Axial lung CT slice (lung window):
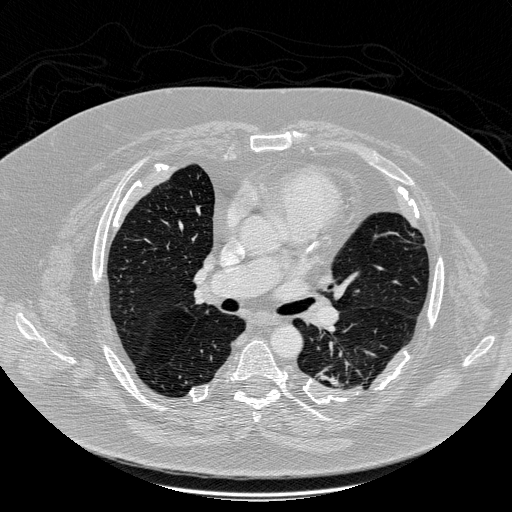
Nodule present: no